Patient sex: F
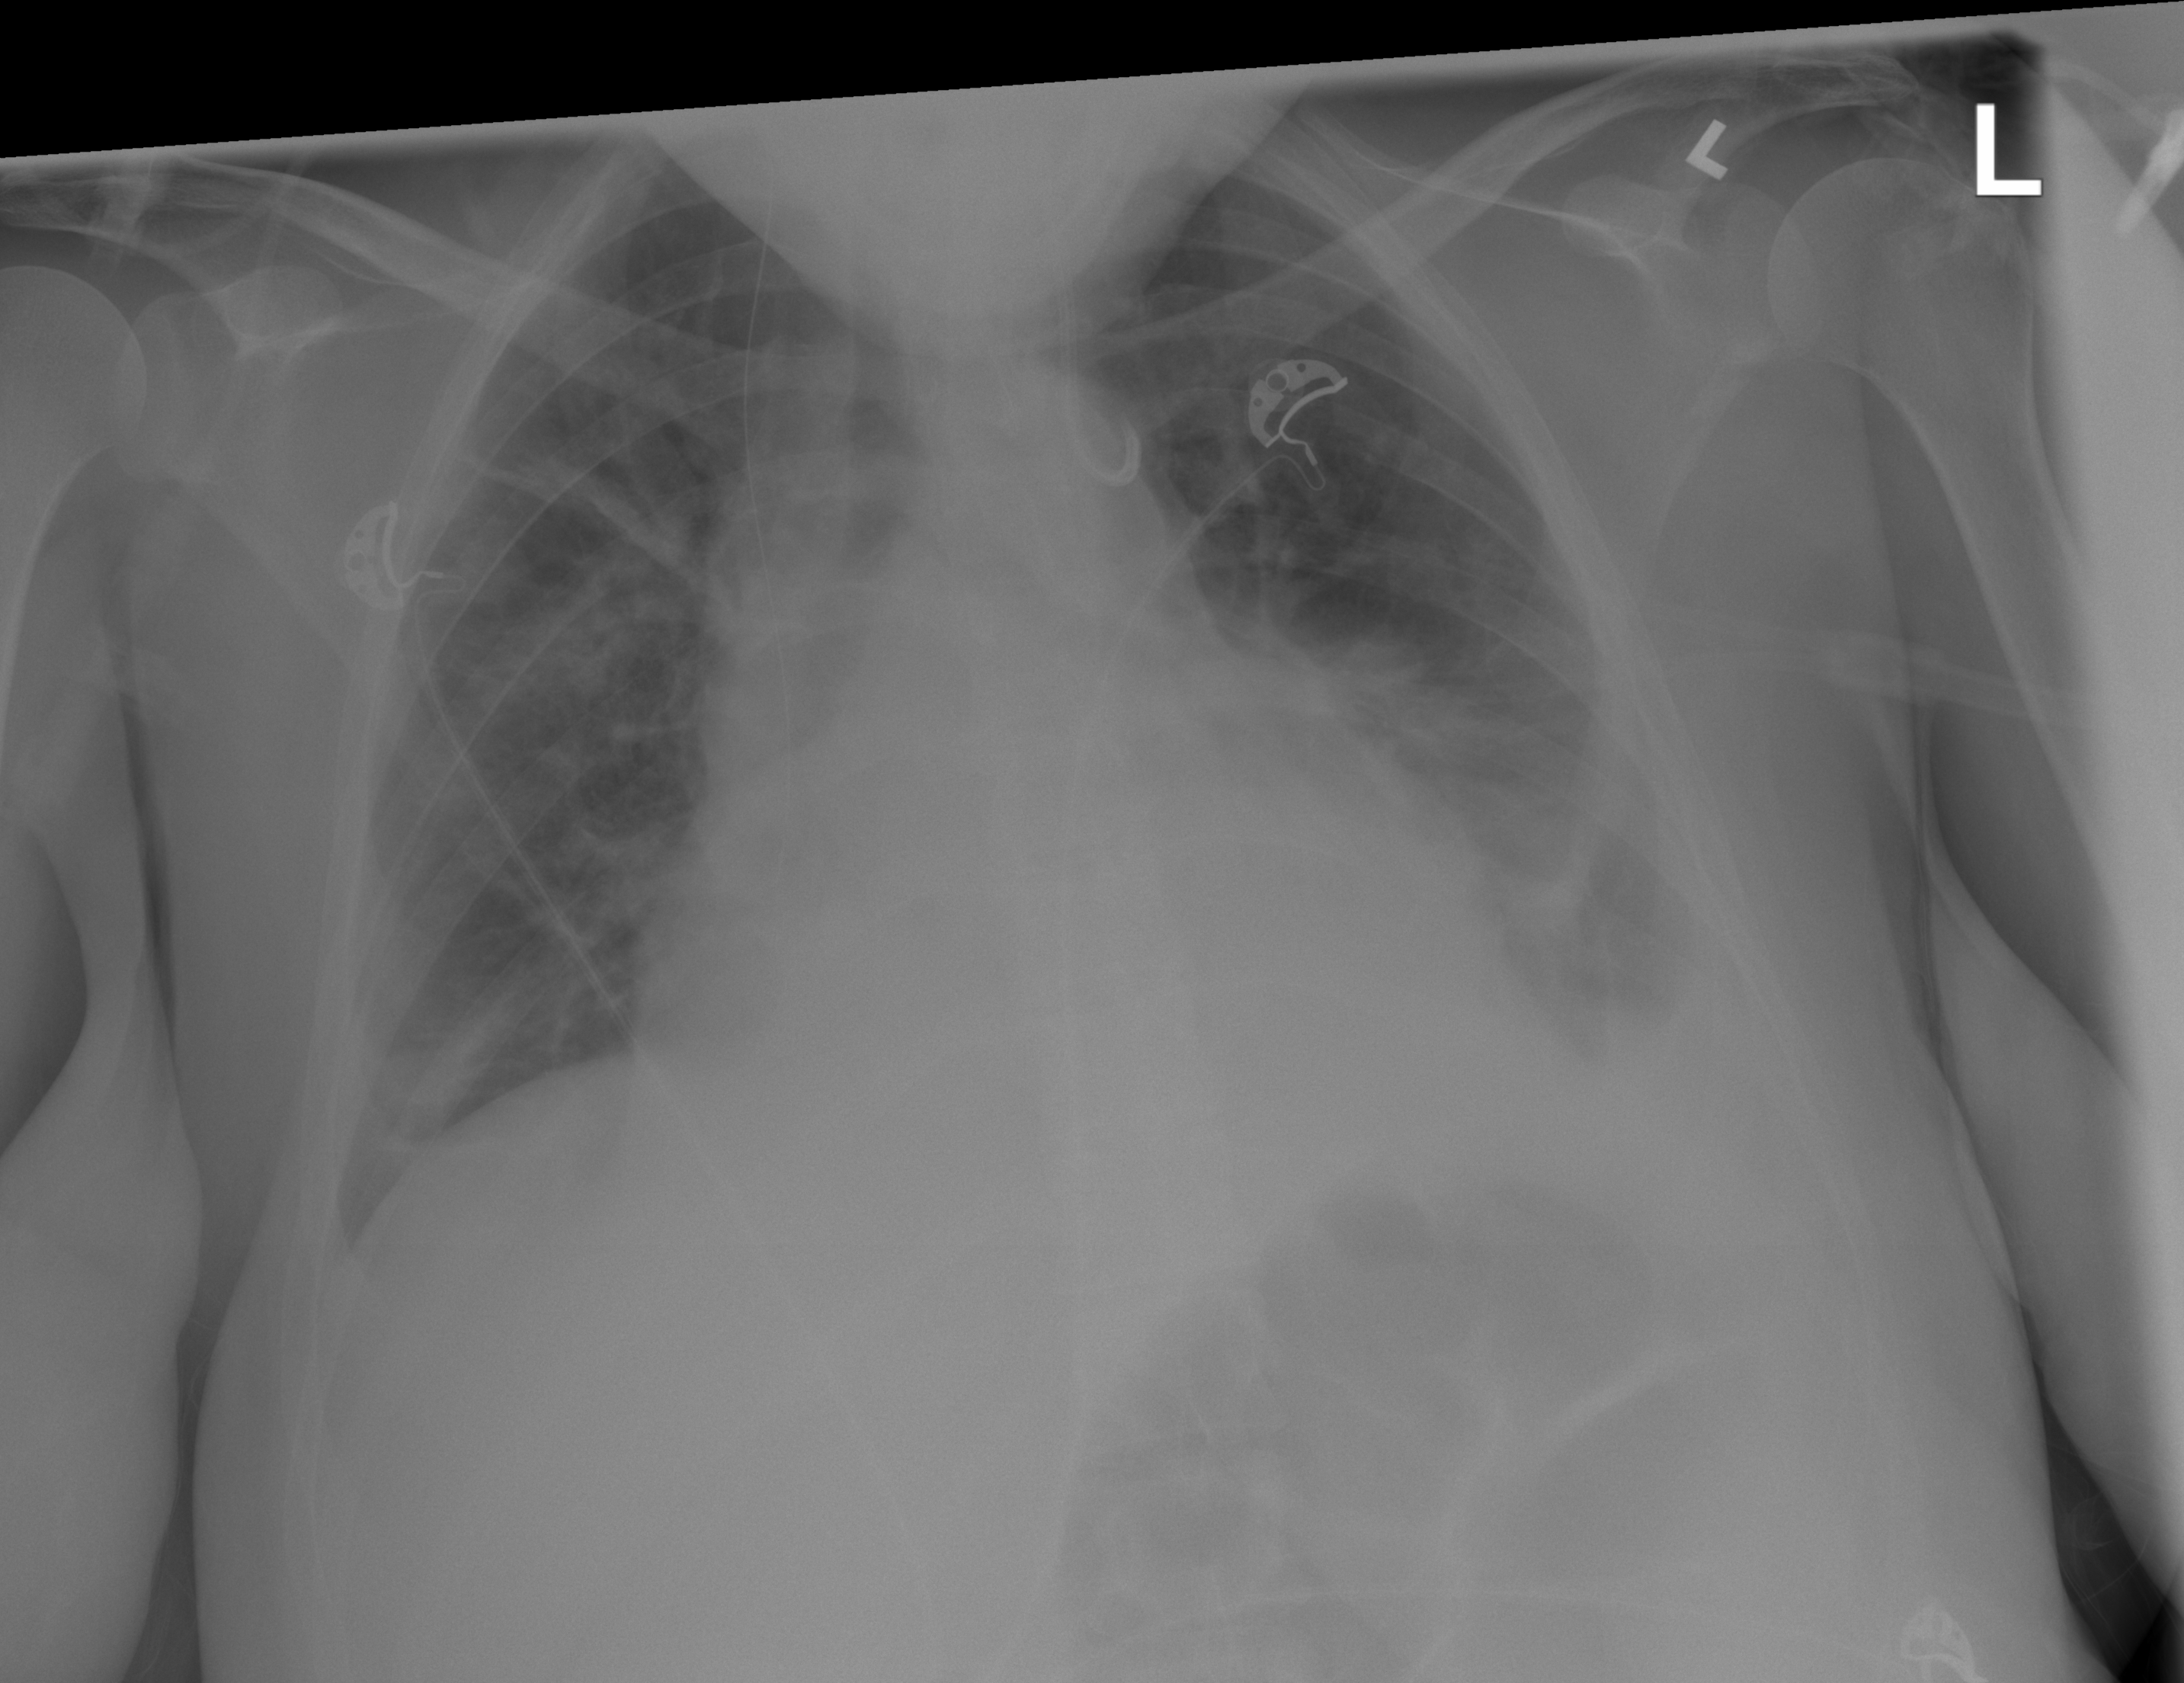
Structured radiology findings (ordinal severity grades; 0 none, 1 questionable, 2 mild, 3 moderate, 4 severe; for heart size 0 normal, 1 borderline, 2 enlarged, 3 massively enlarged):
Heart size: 2
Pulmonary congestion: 2
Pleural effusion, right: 0
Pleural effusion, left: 2
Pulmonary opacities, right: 2
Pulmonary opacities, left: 2
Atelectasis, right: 2
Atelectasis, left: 2